Interaction volume radius: 5 \u00c5
Interaction volume height: 15 \u00c5
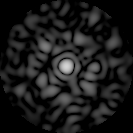
Disorder parameter: 0.8778